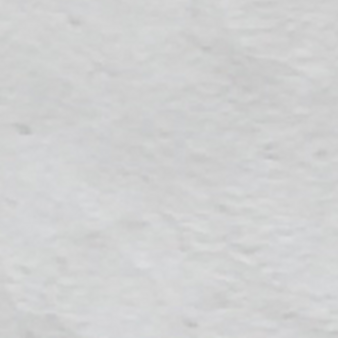
Label: other